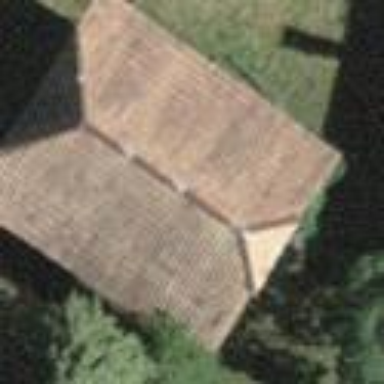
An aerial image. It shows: Barn.